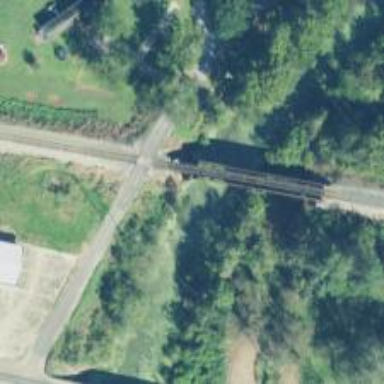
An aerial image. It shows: Level crossing along the railway.